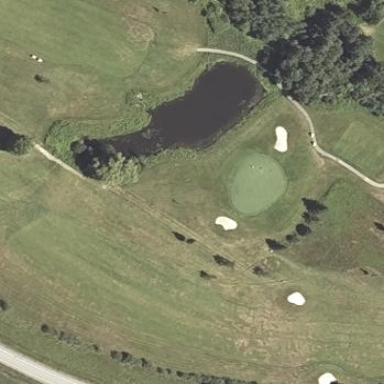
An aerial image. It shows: Well-maintained golf fairway within grassy area designated for the sport of golf.